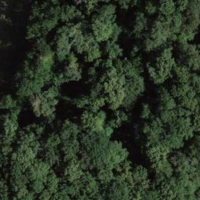
EUNIS habitat code: 41
Species observed at this site:
Fagus sylvatica
Fraxinus excelsior